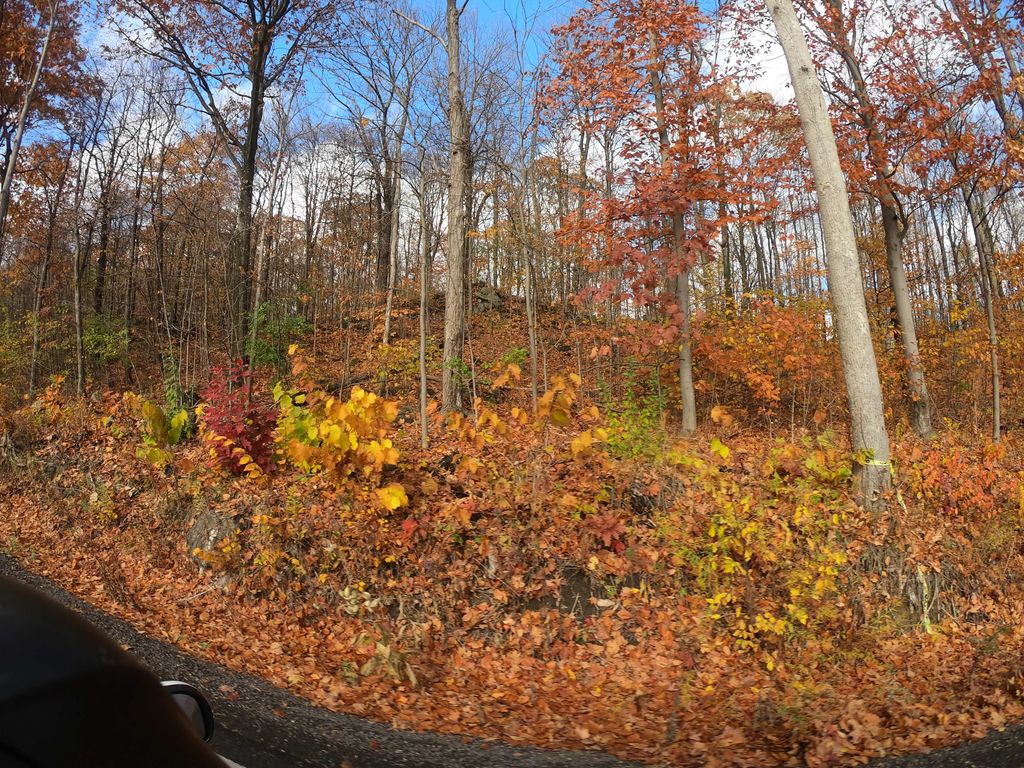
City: ottawa-gatineau